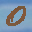
Label: 0